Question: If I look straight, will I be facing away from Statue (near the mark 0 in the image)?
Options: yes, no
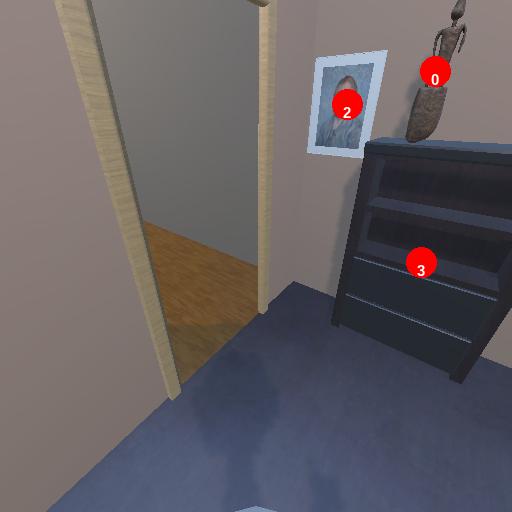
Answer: yes